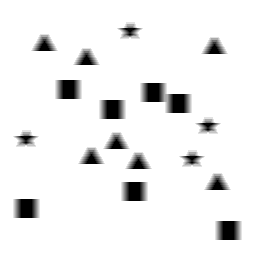
Squares: 7
Triangles: 7
Stars: 4
Total shapes: 18